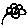
Label: flower